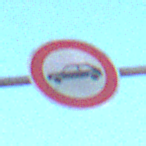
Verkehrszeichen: VerbotPersonenkraftwagen
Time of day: MorningAfternoon
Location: Outdoor (Nature)
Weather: Clear
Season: NotSpecified
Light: Natural